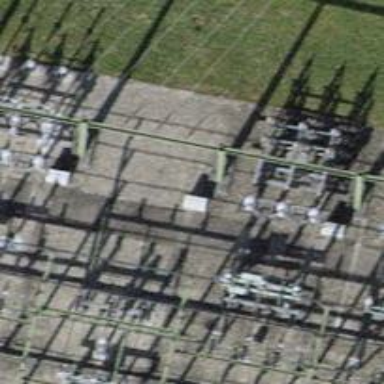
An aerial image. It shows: Insulator used in power systems.